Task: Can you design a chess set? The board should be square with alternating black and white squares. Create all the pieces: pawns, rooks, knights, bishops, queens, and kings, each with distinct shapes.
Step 3312:
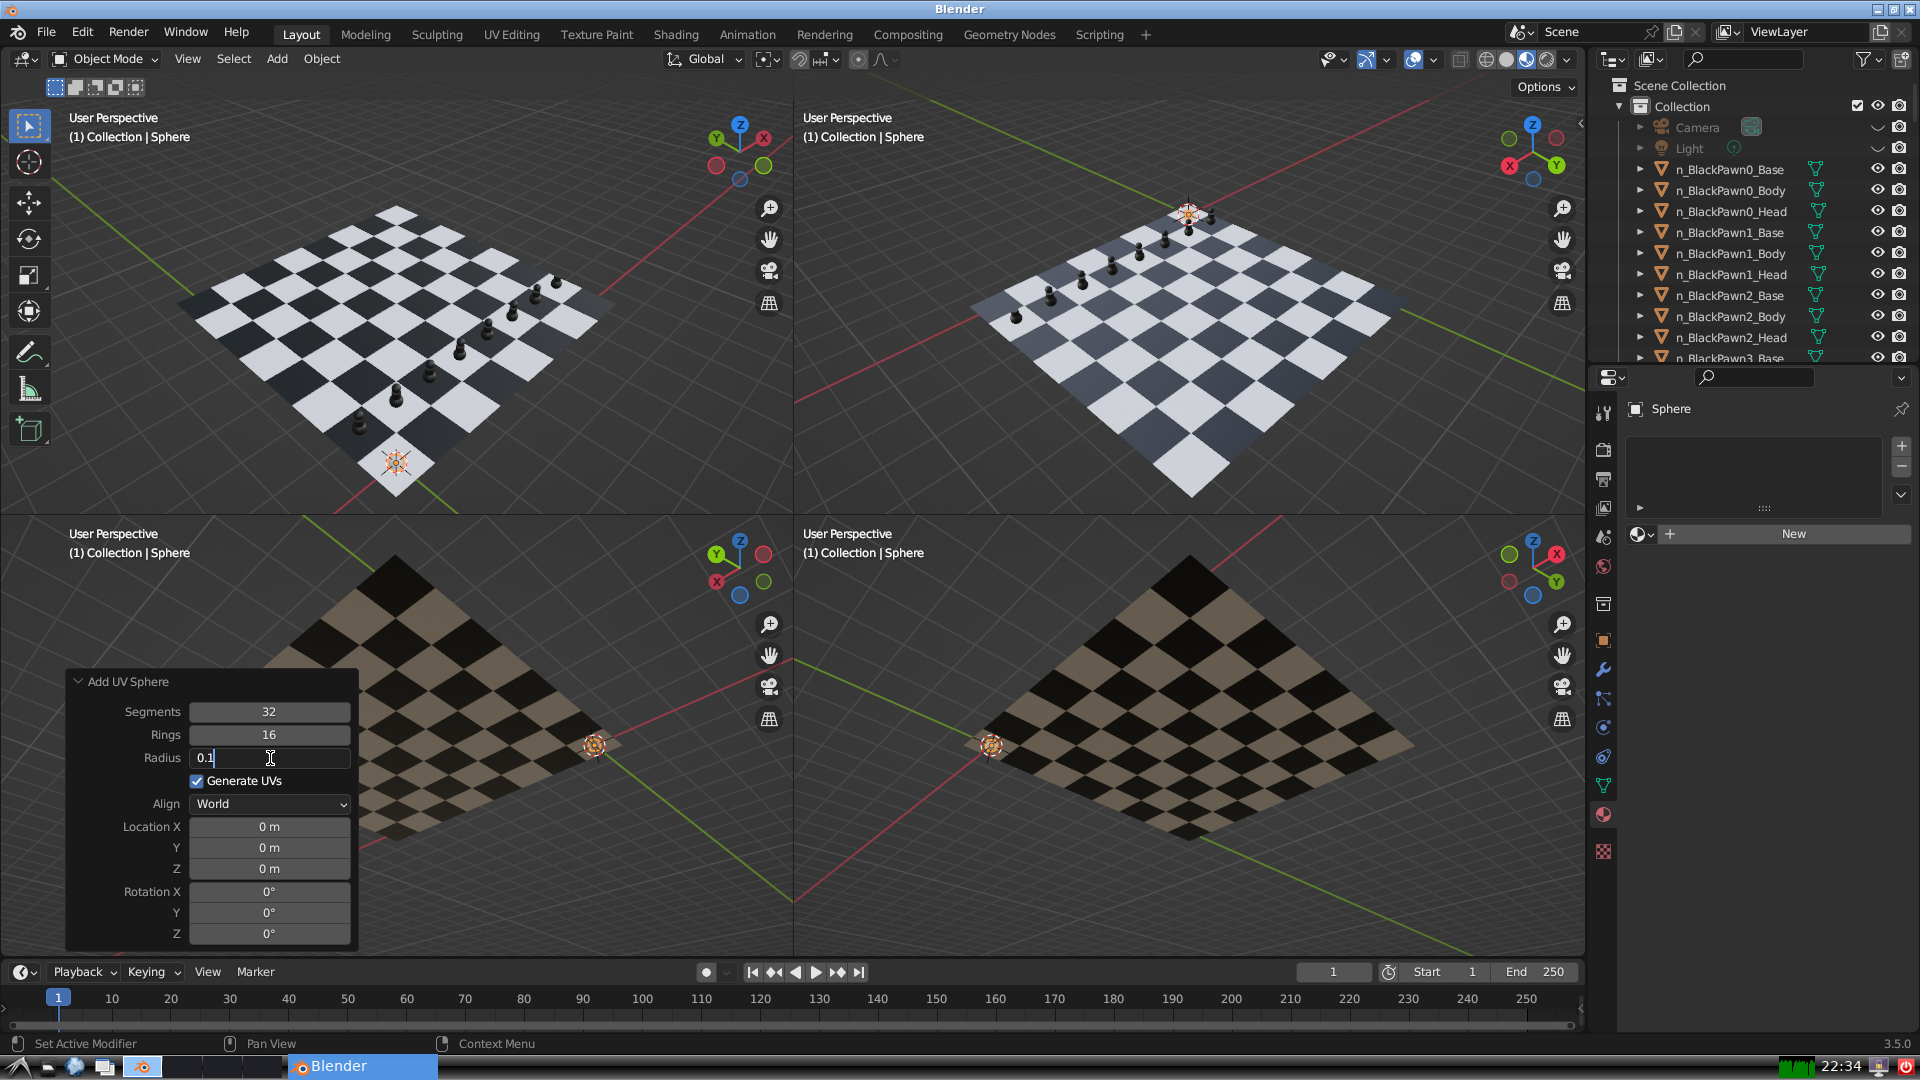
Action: {"key_press": ['Return']}